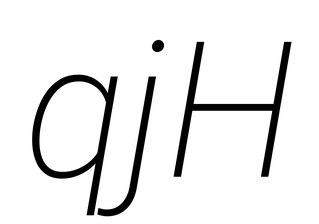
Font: Roboto-Italic_ExtraLight_Italic